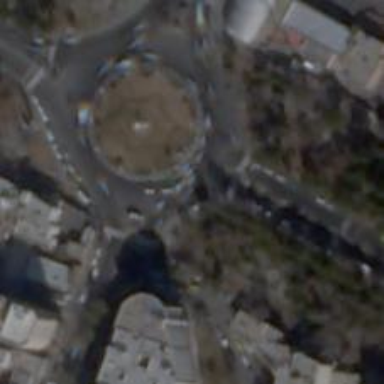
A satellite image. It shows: Primary highway intersecting roundabout.